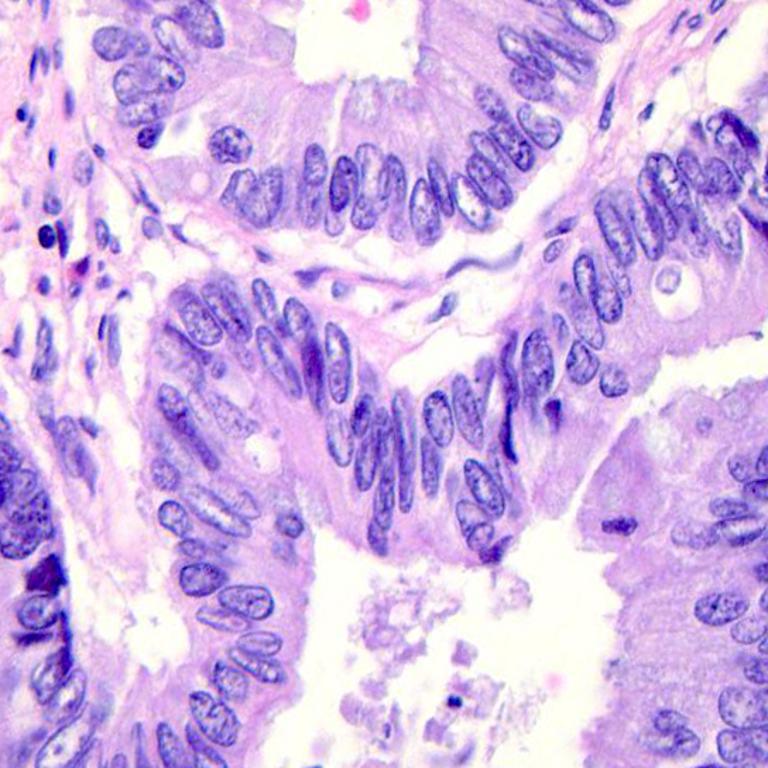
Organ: colon
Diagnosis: adenocarcinomas